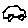
Label: car